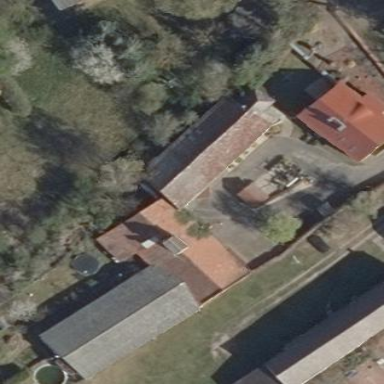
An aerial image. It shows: Part of building.